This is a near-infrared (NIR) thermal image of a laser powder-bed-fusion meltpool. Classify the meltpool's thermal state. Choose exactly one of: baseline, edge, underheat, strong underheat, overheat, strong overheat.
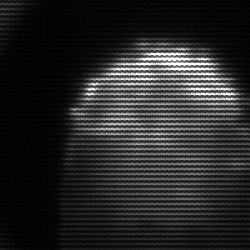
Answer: edge